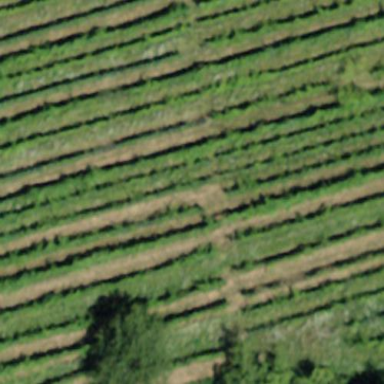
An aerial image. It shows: Vineyard growing grapes.